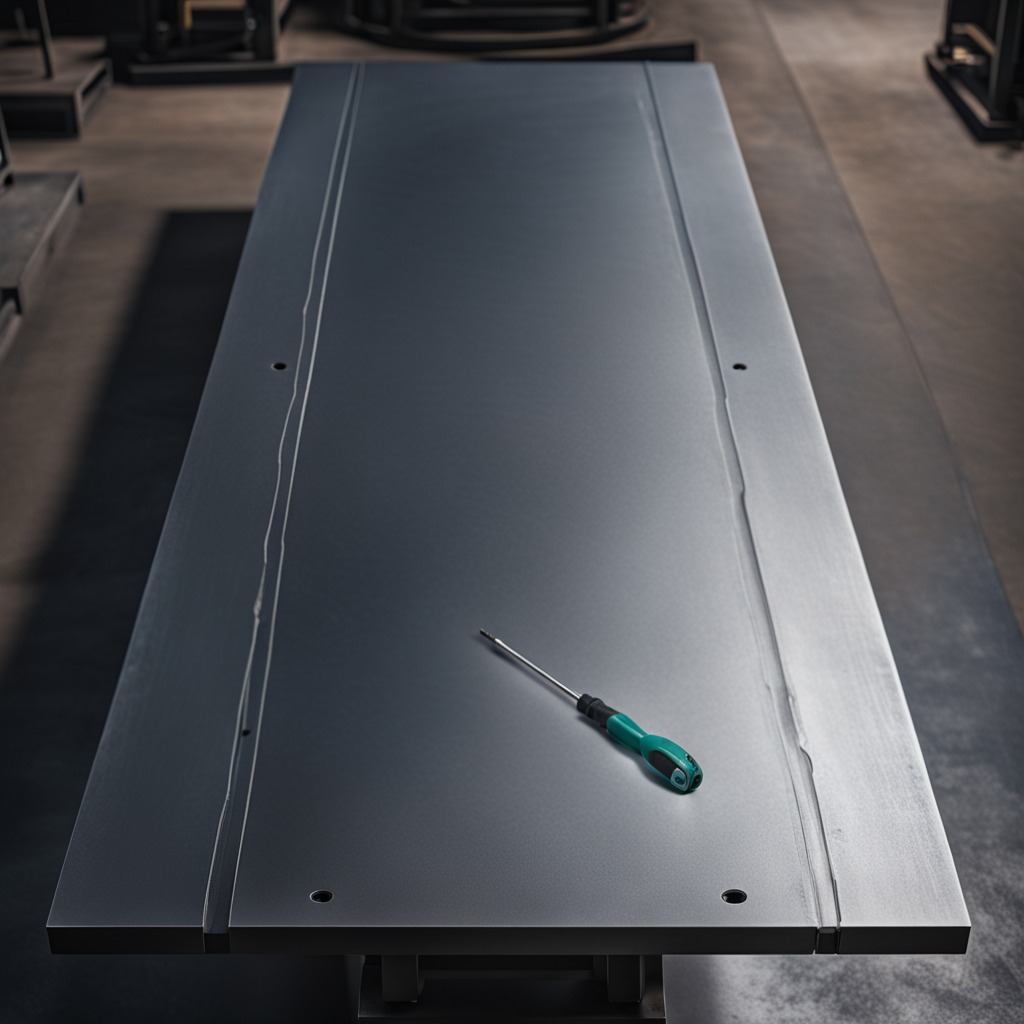
A screwdriver lying on the cold steel table in a mining workshop.